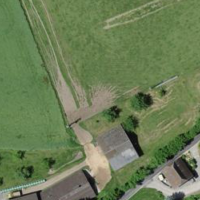
EUNIS habitat code: 52
Species observed at this site:
Polygonum aviculare